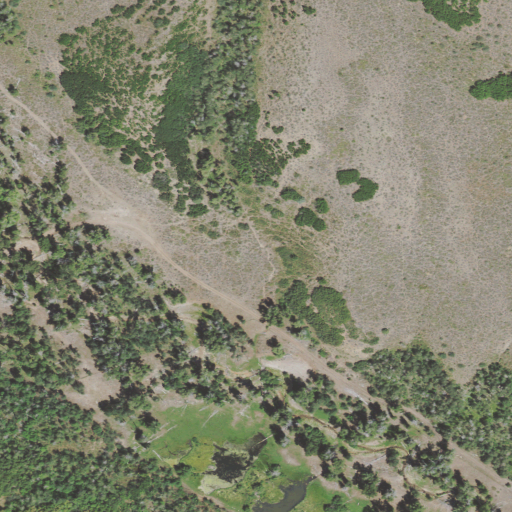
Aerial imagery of valley in Utah named Corral Canyon containing deciduous forest, shrub, and mixed forest